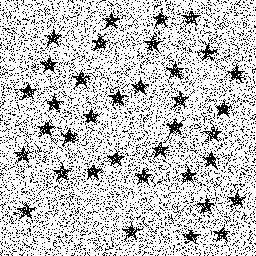
Squares: 0
Triangles: 0
Stars: 36
Total shapes: 36